Question: How can I draw lines between my brackets like shown in the image?

This is how my current HTML looks like (below is a link to a jsfiddle).
'''
<div class="row">
<div class="col-md-4">
<table class="table-condensed" style="width:100%">
<tr>
<td class="col-md-5"><div class="input-group"><div class="form-control">Team 1</div><span class="input-group-addon"><span class="badge pull-right">1</span></span></div></td>
<td class="col-md-2" rowspan="2">L</td>
<td class="col-md-5" rowspan="2"><div class="input-group"><div class="form-control">Team 1</div><span class="input-group-addon"><span class="badge pull-right">0</span></span></div></td>
</tr>
<tr>
<td><div class="input-group"><div class="form-control">Team 2</div><span class="input-group-addon"><span class="badge pull-right">0</span></span></div></td>
</tr>
</table>
</div>
</div>
'''
<URL>
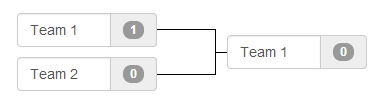
Answer: A friend of mine hinted me in the right direction and I made this (below is the relevant code and the updated fiddle):

'''
<td class="col-md-2" rowspan="2" style="padding:0px;">
<div style="border-top: 2px solid #090; border-right: 2px solid #090; width:80%; height:25%; float: left; position:absolute; top:25%;"></div>
<div style="border-bottom: 2px solid #f00; border-right: 2px solid #f00; width:80%; height:25%; float: left; position:absolute; top:50%;"></div>
<div style="border-top: 2px solid #090; width: 20%; margin-left: 80%; float: right; position:absolute;"></div>
</td>
'''
<URL>